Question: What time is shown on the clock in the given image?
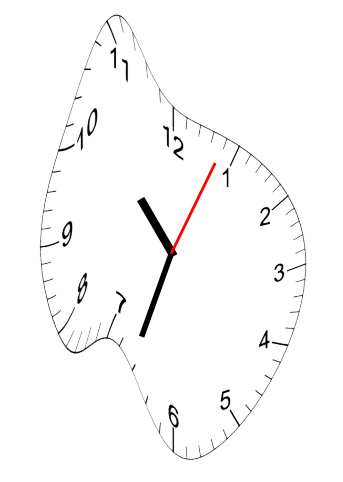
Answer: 10:33:04